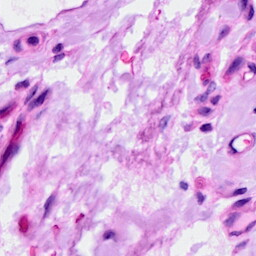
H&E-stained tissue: Ovarian